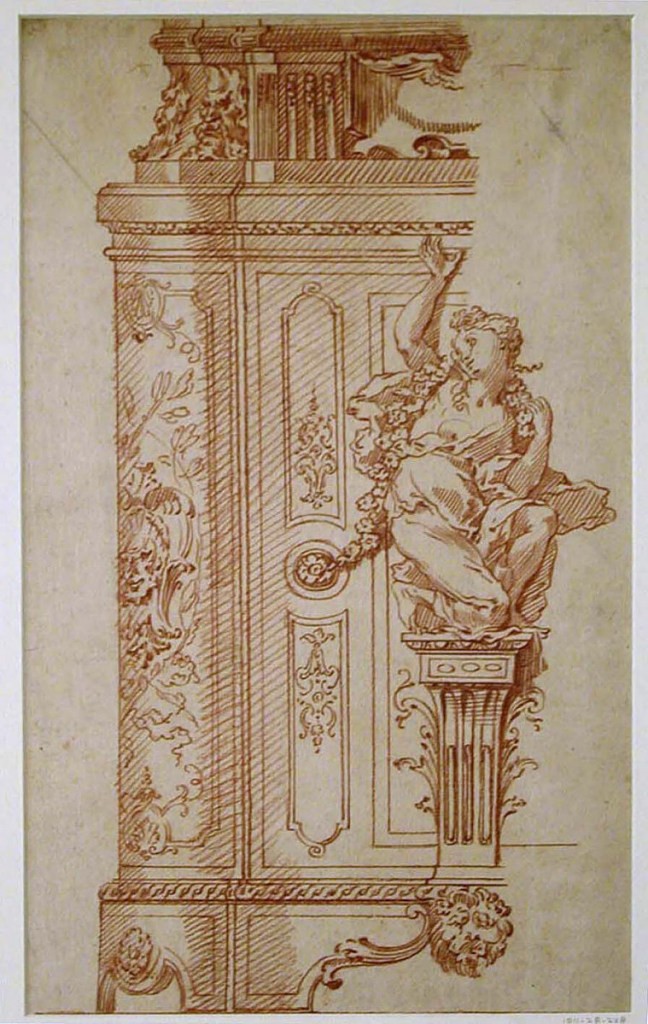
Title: Furniture Design: Elevation of a Pedestal or Case
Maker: Gilles-Marie Oppenord, French, 1672–1742
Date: ca. 1690
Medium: Counter proof in red chalk on off-white laid paper
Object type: Drawing
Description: The left half of the elevation of a pedestal or of a case.  At center, on a bracket, a girl kneels.